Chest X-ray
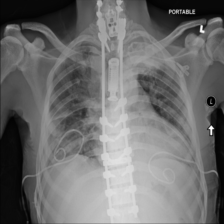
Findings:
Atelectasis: negative
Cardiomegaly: negative
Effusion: positive
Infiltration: positive
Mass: negative
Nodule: negative
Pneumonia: negative
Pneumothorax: negative
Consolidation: negative
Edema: negative
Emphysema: negative
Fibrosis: negative
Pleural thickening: negative
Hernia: negative